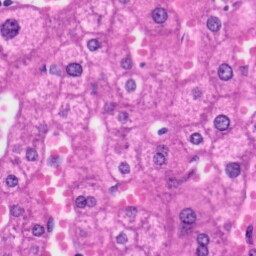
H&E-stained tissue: Liver